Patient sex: M
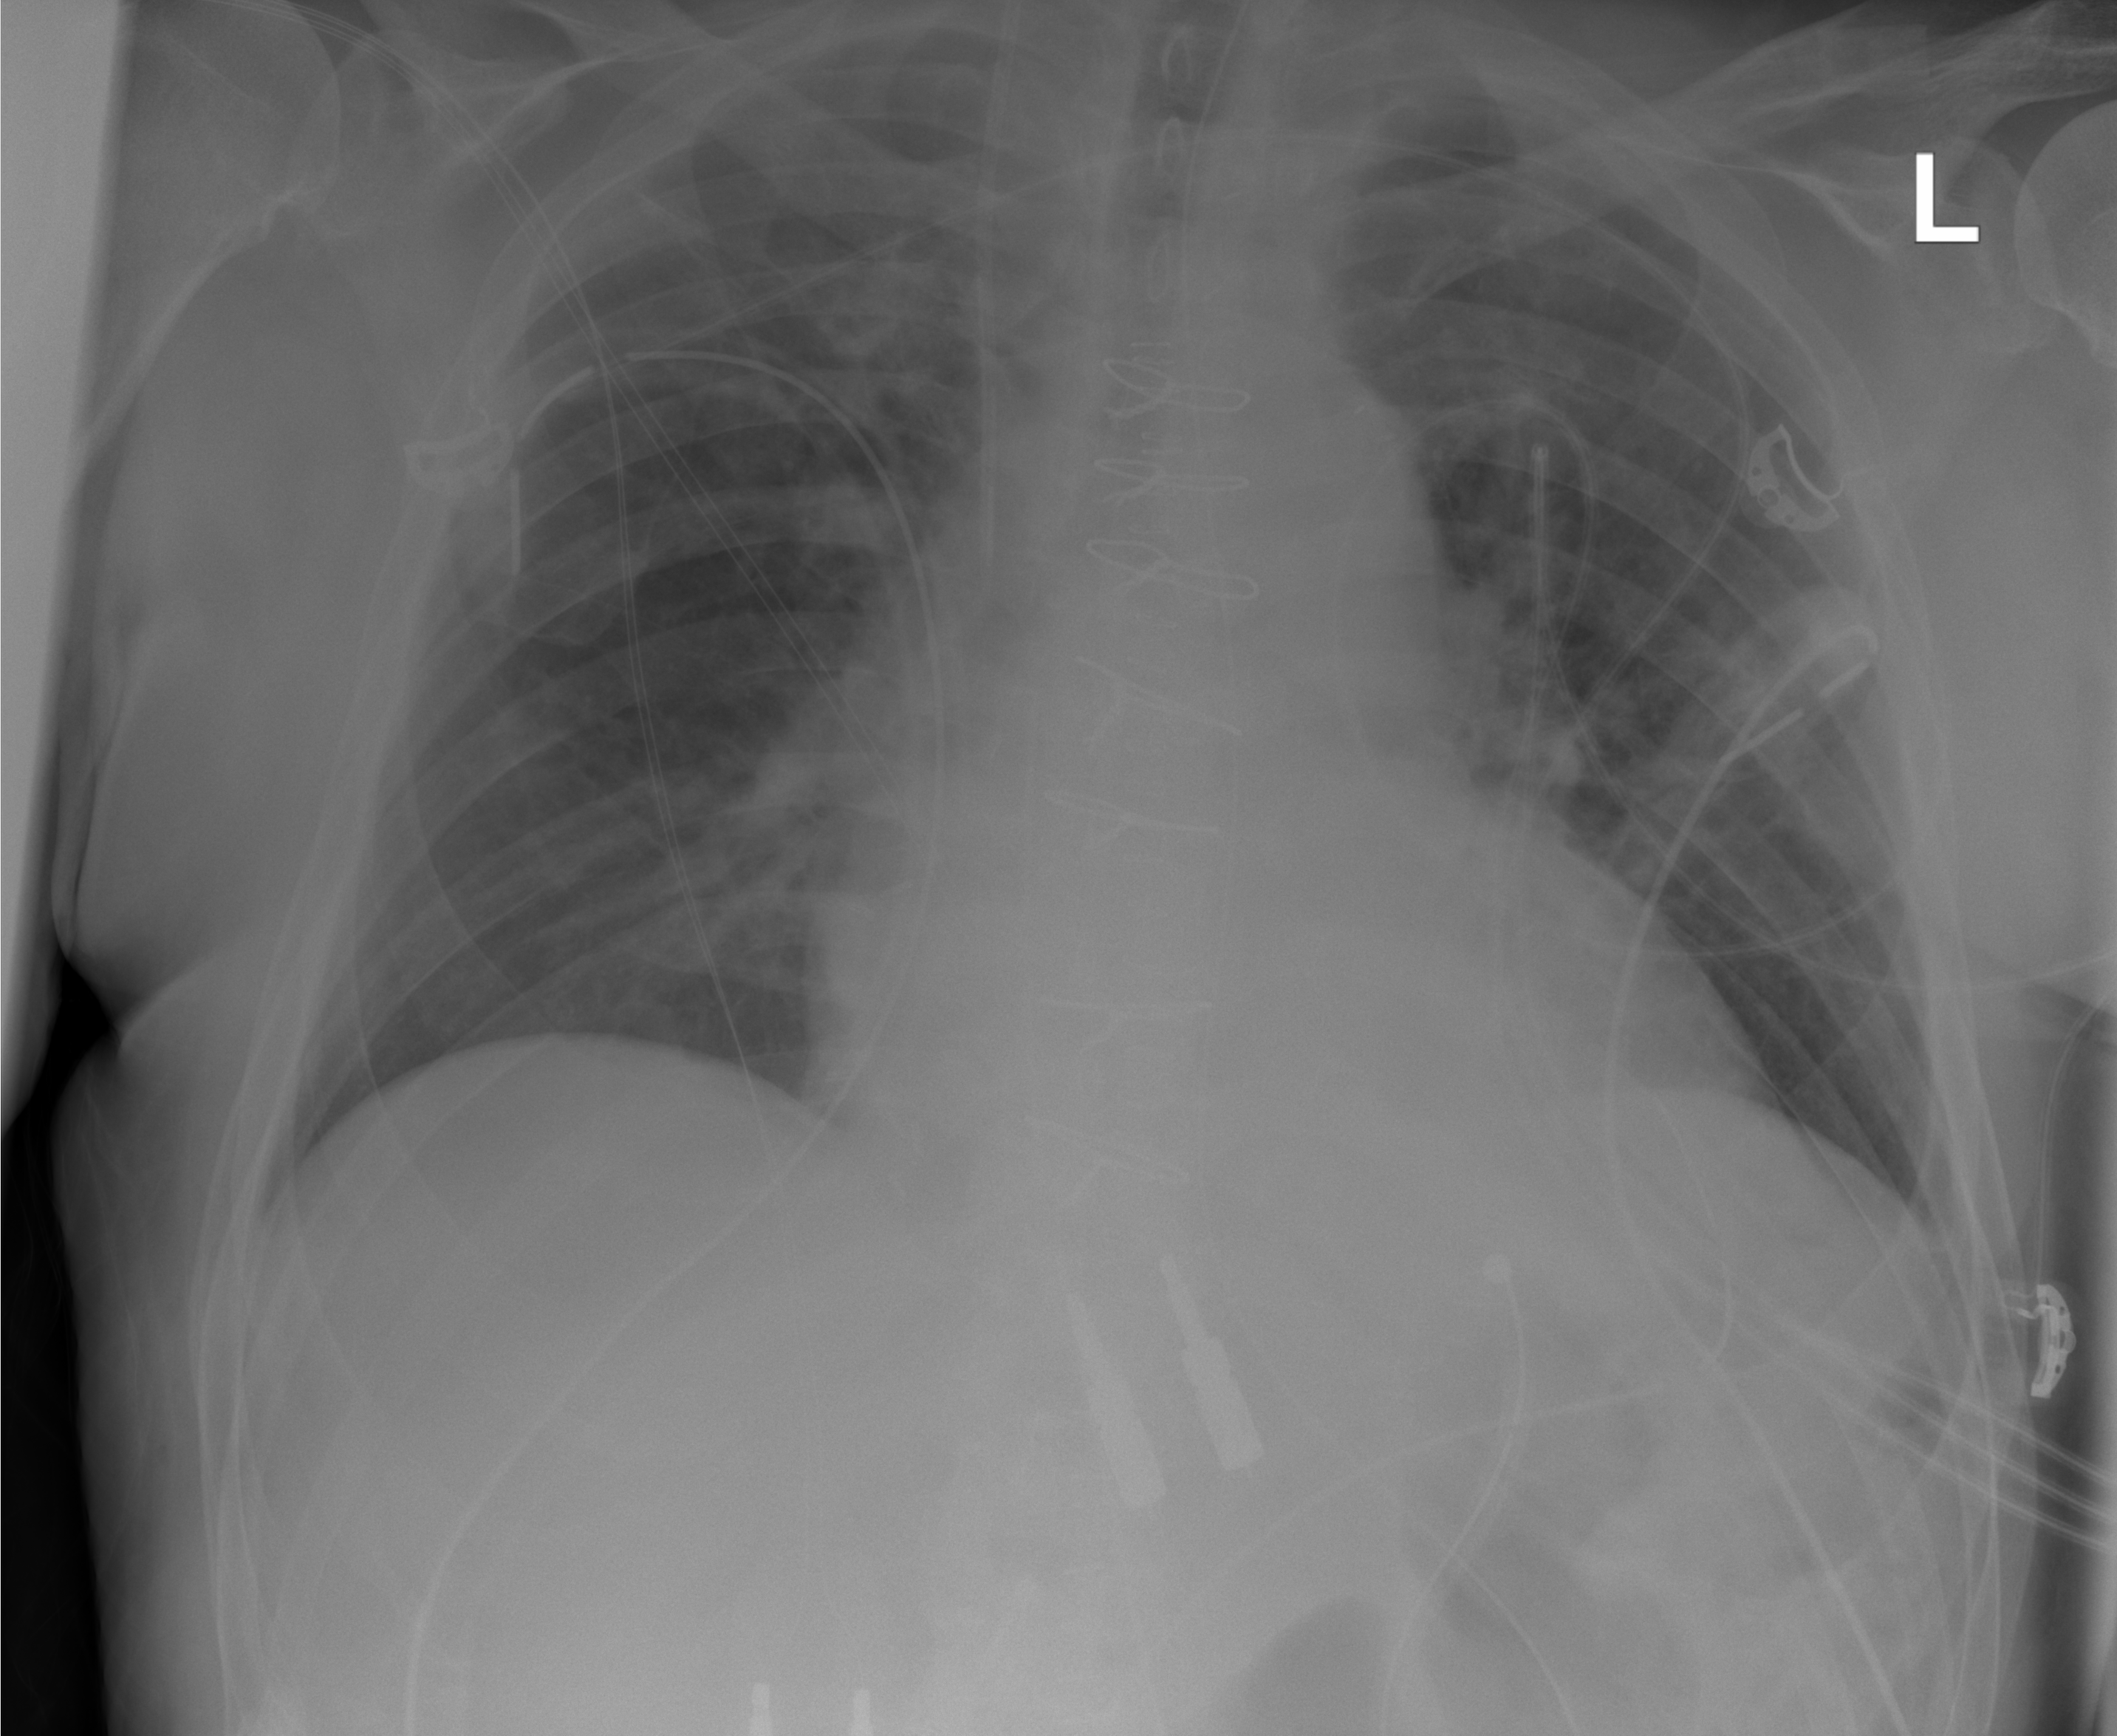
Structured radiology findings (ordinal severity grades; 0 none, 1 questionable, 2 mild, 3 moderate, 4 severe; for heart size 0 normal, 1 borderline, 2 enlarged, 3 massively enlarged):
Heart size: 0
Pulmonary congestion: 2
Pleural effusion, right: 0
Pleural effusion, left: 0
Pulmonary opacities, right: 0
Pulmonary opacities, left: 0
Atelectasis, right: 0
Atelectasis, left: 0